Question: Is it possible to create what I can best describe as a system defined object in VB.Net on VS2010? I have included as picture from the color class describing the functionality I was wondering about.

Also, if there is a better name for this please let me know so I can rename the question.
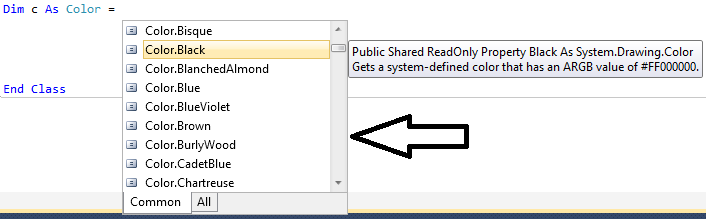
Answer: '''
Enum Color
Red
Orange
Yellow
Green
Blue
Purple
End Enum
'''